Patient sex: M
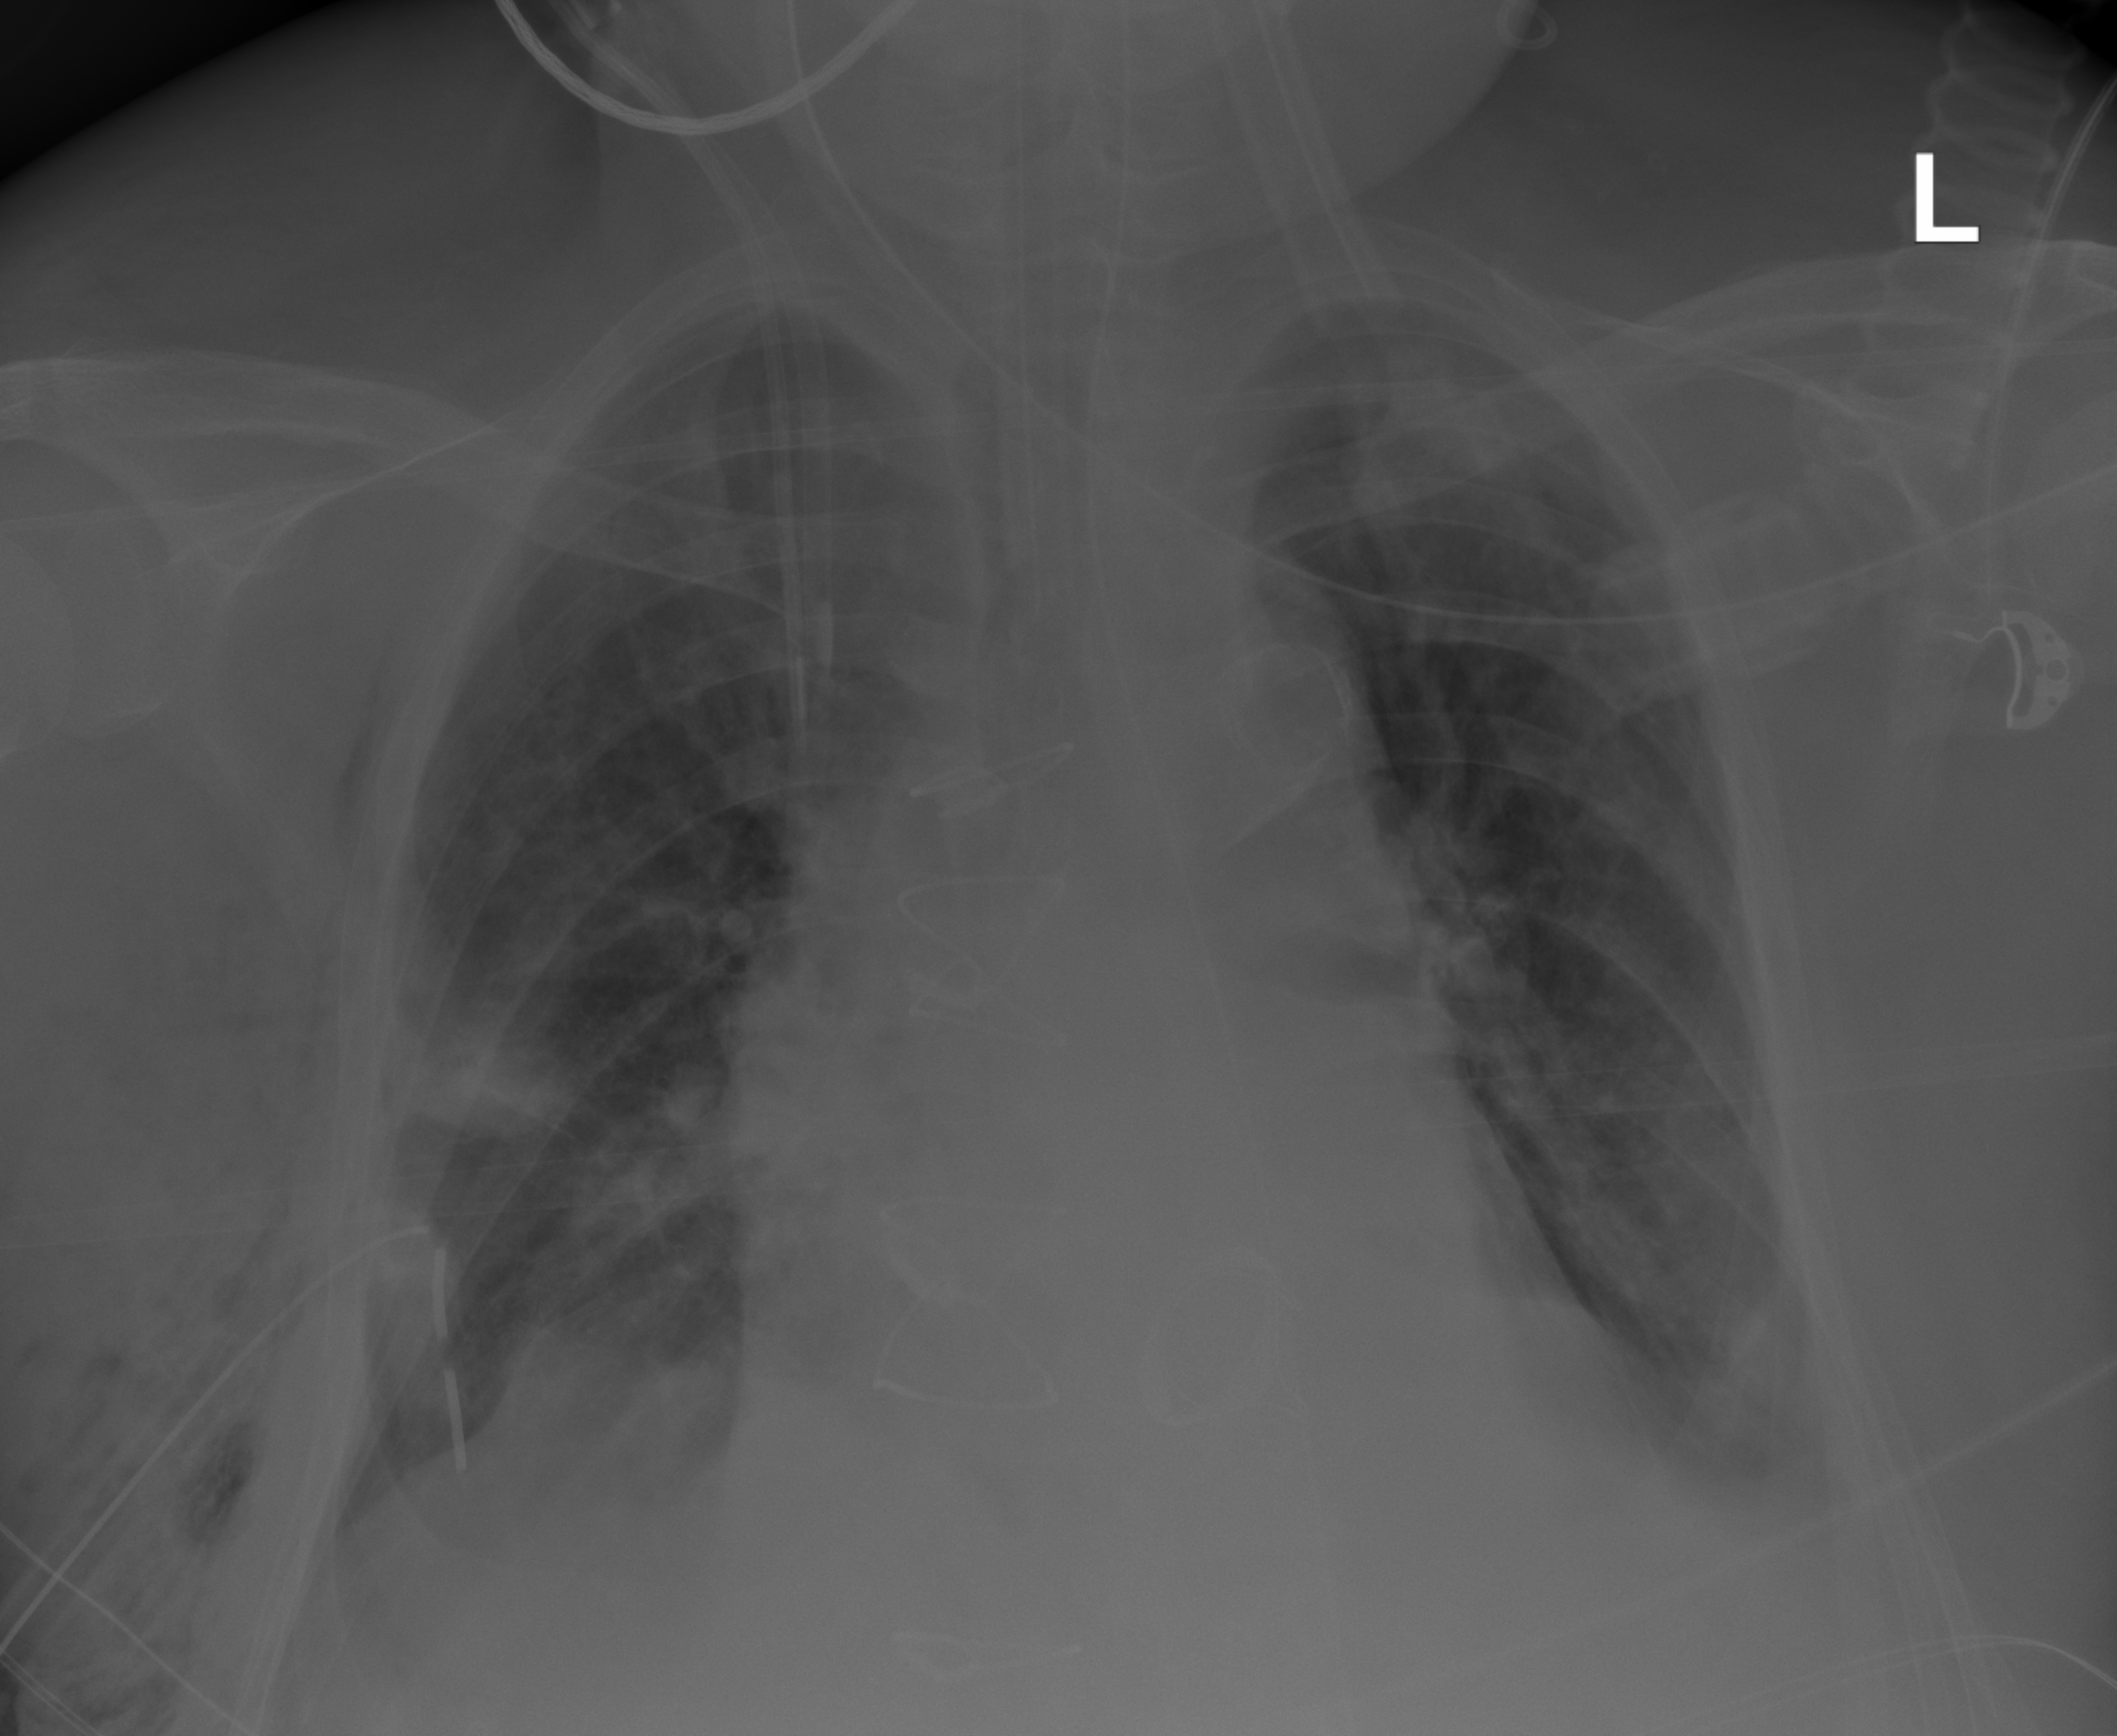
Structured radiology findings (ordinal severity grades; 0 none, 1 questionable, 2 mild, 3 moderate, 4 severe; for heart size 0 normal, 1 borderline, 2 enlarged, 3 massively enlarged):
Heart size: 2
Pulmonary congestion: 2
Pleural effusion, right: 0
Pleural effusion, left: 2
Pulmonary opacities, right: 0
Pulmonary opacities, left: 0
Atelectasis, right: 2
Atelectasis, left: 2